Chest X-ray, AP view. Patient: 54 years old, sex M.
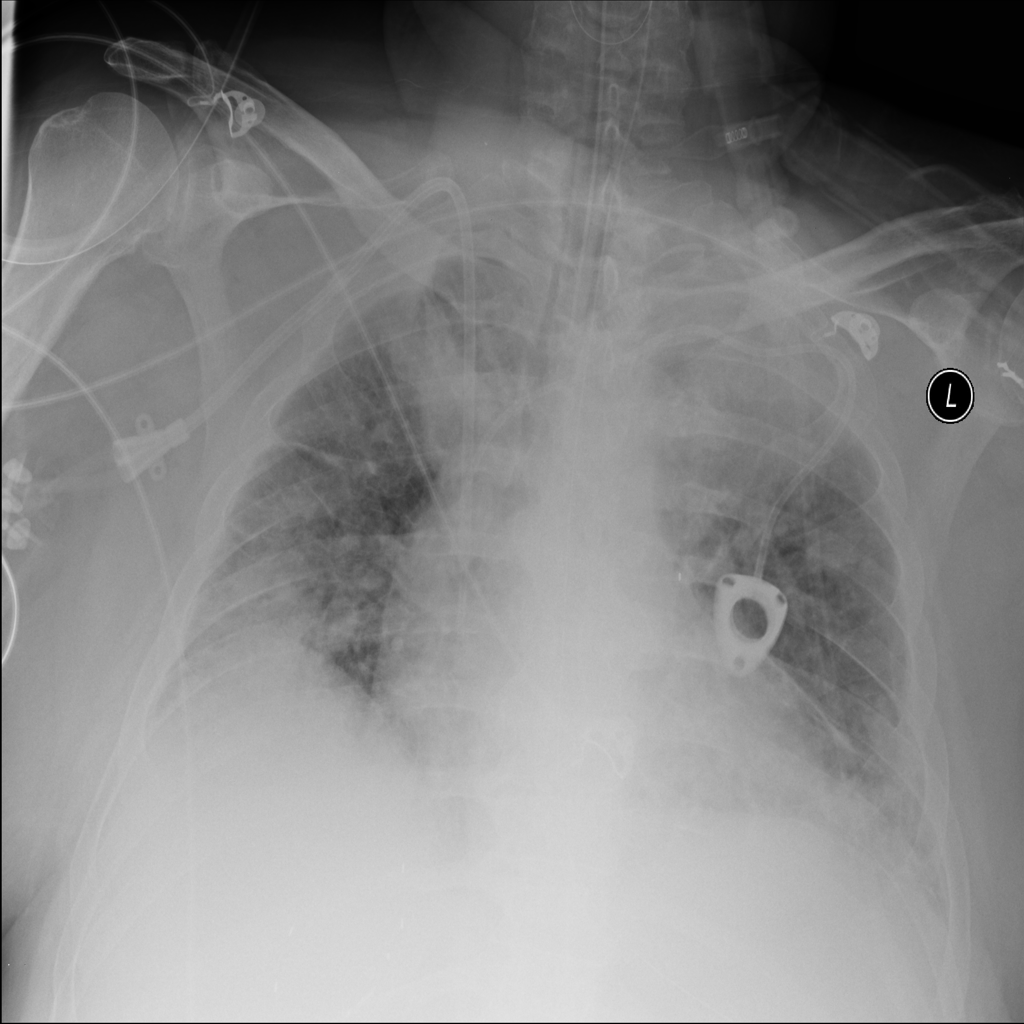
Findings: Infiltration